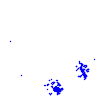
Particle: proton